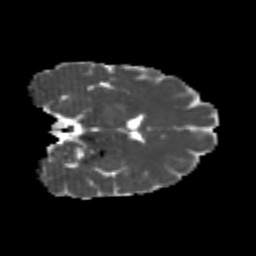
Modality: MD
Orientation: coronal
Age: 22
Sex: female
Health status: healthy
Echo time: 0.074 s